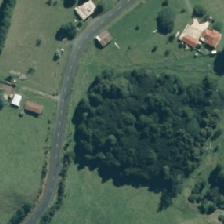
Land cover: indigenous_forest